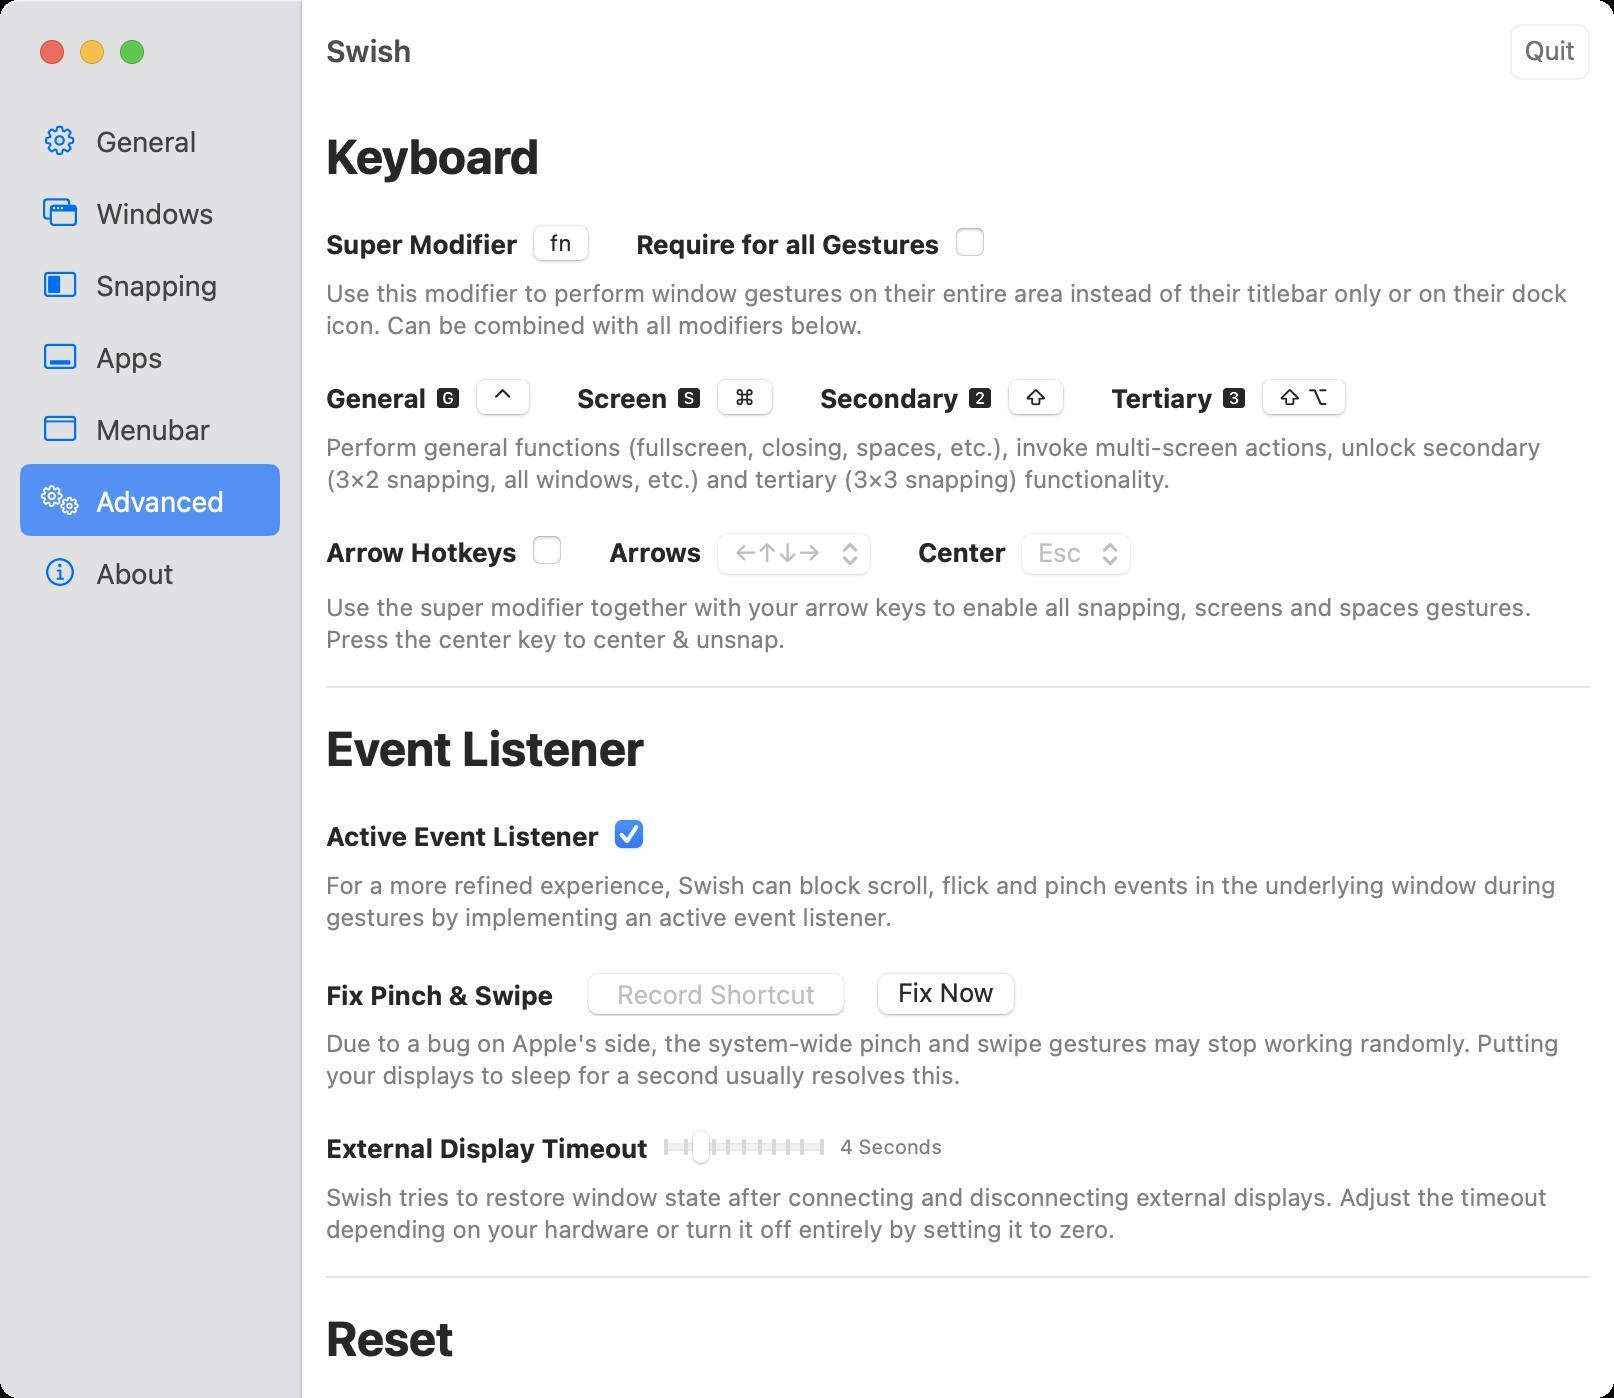
Accessibility tree:
{"name": "Swish", "role": "AXWindow", "description": null, "role_description": "standard window", "value": null, "position": "352.00;73.00", "size": "807;699", "children": [{"name": null, "role": "AXSplitGroup", "description": null, "role_description": "split group", "value": null, "position": "0.00;0.00", "size": "807;699", "children": [{"name": null, "role": "AXScrollArea", "description": null, "role_description": "scroll area", "value": null, "position": "0.00;52.00", "size": "150;647", "children": [{"name": null, "role": "AXTable", "description": null, "role_description": "table", "value": null, "position": "0.00;52.00", "size": "150;647", "children": [{"name": null, "role": "AXRow", "description": null, "role_description": "table row", "value": null, "position": "0.00;52.00", "size": "150;36", "children": [{"name": null, "role": "AXCell", "description": null, "role_description": "cell", "value": null, "position": "16.00;52.00", "size": "118;36", "children": [{"name": null, "role": "AXImage", "description": "General", "role_description": "image", "value": null, "position": "21.50;61.50", "size": "17;17", "children": []}, {"name": null, "role": "AXStaticText", "description": null, "role_description": "text", "value": "General", "position": "46.00;61.00", "size": "90;18", "children": []}]}]}, {"name": null, "role": "AXRow", "description": null, "role_description": "table row", "value": null, "position": "0.00;88.00", "size": "150;36", "children": [{"name": null, "role": "AXCell", "description": null, "role_description": "cell", "value": null, "position": "16.00;88.00", "size": "118;36", "children": [{"name": null, "role": "AXImage", "description": "Windows", "role_description": "image", "value": null, "position": "20.00;98.00", "size": "21;16", "children": []}, {"name": null, "role": "AXStaticText", "description": null, "role_description": "text", "value": "Windows", "position": "46.00;97.00", "size": "90;18", "children": []}]}]}, {"name": null, "role": "AXRow", "description": null, "role_description": "table row", "value": null, "position": "0.00;124.00", "size": "150;36", "children": [{"name": null, "role": "AXCell", "description": null, "role_description": "cell", "value": null, "position": "16.00;124.00", "size": "118;36", "children": [{"name": null, "role": "AXImage", "description": "Snapping", "role_description": "image", "value": null, "position": "20.50;134.50", "size": "20;15", "children": []}, {"name": null, "role": "AXStaticText", "description": null, "role_description": "text", "value": "Snapping", "position": "46.00;133.00", "size": "90;18", "children": []}]}]}, {"name": null, "role": "AXRow", "description": null, "role_description": "table row", "value": null, "position": "0.00;160.00", "size": "150;36", "children": [{"name": null, "role": "AXCell", "description": null, "role_description": "cell", "value": null, "position": "16.00;160.00", "size": "118;36", "children": [{"name": null, "role": "AXImage", "description": "Apps", "role_description": "image", "value": null, "position": "20.50;170.50", "size": "20;15", "children": []}, {"name": null, "role": "AXStaticText", "description": null, "role_description": "text", "value": "Apps", "position": "46.00;169.00", "size": "90;18", "children": []}]}]}, {"name": null, "role": "AXRow", "description": null, "role_description": "table row", "value": null, "position": "0.00;196.00", "size": "150;36", "children": [{"name": null, "role": "AXCell", "description": null, "role_description": "cell", "value": null, "position": "16.00;196.00", "size": "118;36", "children": [{"name": null, "role": "AXImage", "description": "Menubar", "role_description": "image", "value": null, "position": "20.50;206.50", "size": "20;15", "children": []}, {"name": null, "role": "AXStaticText", "description": null, "role_description": "text", "value": "Menubar", "position": "46.00;205.00", "size": "90;18", "children": []}]}]}, {"name": null, "role": "AXRow", "description": null, "role_description": "table row", "value": null, "position": "0.00;232.00", "size": "150;36", "children": [{"name": null, "role": "AXCell", "description": null, "role_description": "cell", "value": null, "position": "16.00;232.00", "size": "118;36", "children": [{"name": null, "role": "AXImage", "description": "Advanced", "role_description": "image", "value": null, "position": "19.50;241.50", "size": "21;17", "children": []}, {"name": null, "role": "AXStaticText", "description": null, "role_description": "text", "value": "Advanced", "position": "46.00;241.00", "size": "90;18", "children": []}]}]}, {"name": null, "role": "AXRow", "description": null, "role_description": "table row", "value": null, "position": "0.00;268.00", "size": "150;36", "children": [{"name": null, "role": "AXCell", "description": null, "role_description": "cell", "value": null, "position": "16.00;268.00", "size": "118;36", "children": [{"name": null, "role": "AXImage", "description": "About", "role_description": "image", "value": null, "position": "22.00;278.00", "size": "16;16", "children": []}, {"name": null, "role": "AXStaticText", "description": null, "role_description": "text", "value": "About", "position": "46.00;277.00", "size": "90;18", "children": []}]}]}, {"name": null, "role": "AXColumn", "description": null, "role_description": "column", "value": null, "position": "10.00;52.00", "size": "130;647", "children": []}]}]}, {"name": null, "role": "AXSplitter", "description": null, "role_description": "splitter", "value": 150.0, "position": "150.00;52.00", "size": "1;647", "children": []}, {"name": null, "role": "AXScrollArea", "description": null, "role_description": "scroll area", "value": null, "position": "151.00;52.00", "size": "656;647", "children": [{"name": null, "role": "AXStaticText", "description": null, "role_description": "text", "value": "Keyboard", "position": "161.00;64.00", "size": "111;29", "children": []}, {"name": null, "role": "AXStaticText", "description": null, "role_description": "text", "value": "Super Modifier", "position": "161.00;113.00", "size": "100;17", "children": []}, {"name": "fn", "role": "AXButton", "description": null, "role_description": "button", "value": null, "position": "264.00;110.00", "size": "33;24", "children": []}, {"name": null, "role": "AXStaticText", "description": null, "role_description": "text", "value": "Require for all Gestures", "position": "316.00;113.00", "size": "156;17", "children": []}, {"name": "", "role": "AXCheckBox", "description": null, "role_description": "checkbox", "value": 0, "position": "476.00;112.00", "size": "18;18", "children": []}, {"name": null, "role": "AXStaticText", "description": null, "role_description": "text", "value": "Use this modifier to perform window gestures on their entire area instead of their titlebar only or on their dock icon. Can be combined with all modifiers below.", "position": "161.00;138.00", "size": "636;32", "children": []}, {"name": null, "role": "AXStaticText", "description": null, "role_description": "text", "value": "General", "position": "161.00;190.00", "size": "54;17", "children": []}, {"name": null, "role": "AXImage", "description": "GestureModG", "role_description": "image", "value": null, "position": "217.50;192.00", "size": "13;15", "children": []}, {"name": "⌃", "role": "AXButton", "description": null, "role_description": "button", "value": null, "position": "235.50;187.00", "size": "32;24", "children": []}, {"name": null, "role": "AXStaticText", "description": null, "role_description": "text", "value": "Screen", "position": "286.50;190.00", "size": "50;17", "children": []}, {"name": null, "role": "AXImage", "description": "GestureModS", "role_description": "image", "value": null, "position": "338.00;192.00", "size": "13;15", "children": []}, {"name": "⌘", "role": "AXButton", "description": null, "role_description": "button", "value": null, "position": "356.00;187.00", "size": "33;24", "children": []}, {"name": null, "role": "AXStaticText", "description": null, "role_description": "text", "value": "Secondary", "position": "408.00;190.00", "size": "74;17", "children": []}, {"name": null, "role": "AXImage", "description": "GestureMod2", "role_description": "image", "value": null, "position": "483.50;192.00", "size": "13;15", "children": []}, {"name": "⇧", "role": "AXButton", "description": null, "role_description": "button", "value": null, "position": "501.50;187.00", "size": "33;24", "children": []}, {"name": null, "role": "AXStaticText", "description": null, "role_description": "text", "value": "Tertiary", "position": "553.50;190.00", "size": "55;17", "children": []}, {"name": null, "role": "AXImage", "description": "GestureMod3", "role_description": "image", "value": null, "position": "610.50;192.00", "size": "13;15", "children": []}, {"name": "⇧_⌥", "role": "AXButton", "description": null, "role_description": "button", "value": null, "position": "628.50;187.00", "size": "47;24", "children": []}, {"name": null, "role": "AXStaticText", "description": null, "role_description": "text", "value": "Perform general functions (fullscreen, closing, spaces, etc.), invoke multi-screen actions, unlock secondary (3×2 snapping, all windows, etc.) and tertiary (3×3 snapping) functionality.", "position": "161.00;215.00", "size": "636;32", "children": []}, {"name": null, "role": "AXStaticText", "description": null, "role_description": "text", "value": "Arrow Hotkeys", "position": "161.00;267.00", "size": "100;17", "children": []}, {"name": "", "role": "AXCheckBox", "description": null, "role_description": "checkbox", "value": 0, "position": "264.50;266.00", "size": "18;18", "children": []}, {"name": null, "role": "AXStaticText", "description": null, "role_description": "text", "value": "Arrows", "position": "302.50;267.00", "size": "50;17", "children": []}, {"name": null, "role": "AXPopUpButton", "description": null, "role_description": "pop up button", "value": "←↑↓→", "position": "356.00;266.00", "size": "83;25", "children": []}, {"name": null, "role": "AXStaticText", "description": null, "role_description": "text", "value": "Center", "position": "457.00;267.00", "size": "48;17", "children": []}, {"name": null, "role": "AXPopUpButton", "description": null, "role_description": "pop up button", "value": "Esc", "position": "508.00;266.00", "size": "61;25", "children": []}, {"name": null, "role": "AXStaticText", "description": null, "role_description": "text", "value": "Use the super modifier together with your arrow keys to enable all snapping, screens and spaces gestures. Press the center key to center & unsnap.", "position": "161.00;295.00", "size": "636;32", "children": []}, {"name": null, "role": "AXStaticText", "description": null, "role_description": "text", "value": "Event Listener", "position": "161.00;360.00", "size": "164;29", "children": []}, {"name": null, "role": "AXStaticText", "description": null, "role_description": "text", "value": "Active Event Listener", "position": "161.00;409.00", "size": "140;17", "children": []}, {"name": "", "role": "AXCheckBox", "description": null, "role_description": "checkbox", "value": 1, "position": "305.50;408.00", "size": "18;18", "children": []}, {"name": null, "role": "AXStaticText", "description": null, "role_description": "text", "value": "For a more refined experience, Swish can block scroll, flick and pinch events in the underlying window during gestures by implementing an active event listener.", "position": "161.00;434.00", "size": "636;32", "children": []}, {"name": null, "role": "AXStaticText", "description": null, "role_description": "text", "value": "Fix Pinch & Swipe", "position": "161.00;488.50", "size": "118;17", "children": []}, {"name": null, "role": "AXTextField", "description": null, "role_description": "search text field", "value": "", "position": "293.00;486.00", "size": "130;22", "children": []}, {"name": "Fix_Now", "role": "AXButton", "description": null, "role_description": "button", "value": null, "position": "432.00;482.00", "size": "82;32", "children": []}, {"name": null, "role": "AXStaticText", "description": null, "role_description": "text", "value": "Due to a bug on Apple's side, the system-wide pinch and swipe gestures may stop working randomly. Putting your displays to sleep for a second usually resolves this.", "position": "161.00;513.00", "size": "636;32", "children": []}, {"name": null, "role": "AXStaticText", "description": null, "role_description": "text", "value": "External Display Timeout", "position": "161.00;565.00", "size": "165;17", "children": []}, {"name": null, "role": "AXSlider", "description": null, "role_description": "slider", "value": 4.0, "position": "330.00;563.50", "size": "84;20", "children": [{"name": null, "role": "AXValueIndicator", "description": null, "role_description": "value indicator", "value": 4.0, "position": "344.50;563.50", "size": "12;20", "children": []}]}, {"name": null, "role": "AXStaticText", "description": null, "role_description": "text", "value": "4 Seconds", "position": "418.00;567.00", "size": "56;13", "children": []}, {"name": null, "role": "AXStaticText", "description": null, "role_description": "text", "value": "Swish tries to restore window state after connecting and disconnecting external displays. Adjust the timeout depending on your hardware or turn it off entirely by setting it to zero.", "position": "161.00;590.00", "size": "636;32", "children": []}, {"name": null, "role": "AXStaticText", "description": null, "role_description": "text", "value": "Reset", "position": "161.00;655.00", "size": "68;29", "children": []}, {"name": "Restore_All_Settings", "role": "AXButton", "description": null, "role_description": "button", "value": null, "position": "156.00;699.00", "size": "153;32", "children": []}, {"name": "Restore_Modifiers", "role": "AXButton", "description": null, "role_description": "button", "value": null, "position": "303.00;699.00", "size": "141;32", "children": []}, {"name": "Show_Tutorial", "role": "AXButton", "description": null, "role_description": "button", "value": null, "position": "438.00;699.00", "size": "116;32", "children": []}, {"name": null, "role": "AXStaticText", "description": null, "role_description": "text", "value": "Restoring might affect your license, so please remember to save your key.", "position": "161.00;732.00", "size": "421;16", "children": []}, {"name": null, "role": "AXScrollBar", "description": null, "role_description": "scroll bar", "value": 0.0, "position": "151.00;683.00", "size": "656;16", "children": []}, {"name": null, "role": "AXScrollBar", "description": null, "role_description": "scroll bar", "value": 0.0, "position": "791.00;52.00", "size": "16;647", "children": [{"name": null, "role": "AXValueIndicator", "description": null, "role_description": "value indicator", "value": 0.0, "position": "795.00;53.00", "size": "12;593", "children": []}, {"name": null, "role": "AXButton", "description": null, "role_description": "increment arrow button", "value": null, "position": "791.00;52.00", "size": "0;0", "children": []}, {"name": null, "role": "AXButton", "description": null, "role_description": "decrement arrow button", "value": null, "position": "791.00;52.00", "size": "0;0", "children": []}, {"name": null, "role": "AXButton", "description": null, "role_description": "increment page button", "value": null, "position": "795.00;646.50", "size": "12;52", "children": []}, {"name": null, "role": "AXButton", "description": null, "role_description": "decrement page button", "value": null, "position": "795.00;52.00", "size": "12;1", "children": []}]}]}]}, {"name": null, "role": "AXToolbar", "description": null, "role_description": "toolbar", "value": null, "position": "0.00;0.00", "size": "807;52", "children": [{"name": null, "role": "AXButton", "description": "Quit", "role_description": "button", "value": null, "position": "751.00;0.00", "size": "48;52", "children": []}]}, {"name": null, "role": "AXButton", "description": null, "role_description": "close button", "value": null, "position": "19.00;18.00", "size": "14;16", "children": []}, {"name": null, "role": "AXButton", "description": null, "role_description": "full screen button", "value": null, "position": "59.00;18.00", "size": "14;16", "children": [{"name": null, "role": "AXGroup", "description": null, "role_description": "group", "value": null, "position": "59.00;18.00", "size": "14;16", "children": [{"name": null, "role": "AXGroup", "description": null, "role_description": "group", "value": null, "position": "59.00;18.00", "size": "14;16", "children": []}]}]}, {"name": null, "role": "AXButton", "description": null, "role_description": "minimize button", "value": null, "position": "39.00;18.00", "size": "14;16", "children": []}, {"name": null, "role": "AXStaticText", "description": null, "role_description": "text", "value": "Swish", "position": "159.00;0.00", "size": "592;52", "children": []}]}